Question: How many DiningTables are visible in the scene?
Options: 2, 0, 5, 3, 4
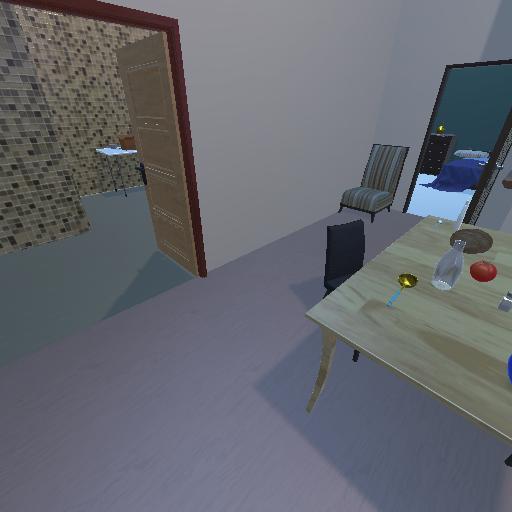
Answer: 2